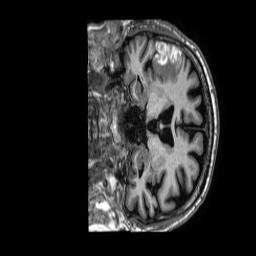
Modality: T1w
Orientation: coronal
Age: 66
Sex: male
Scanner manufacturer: philips
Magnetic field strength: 1.5 T
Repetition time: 0.007251 s
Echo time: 0.003288 s